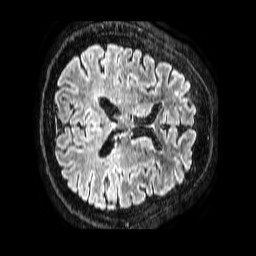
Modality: FLAIR
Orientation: axial
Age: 41
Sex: male
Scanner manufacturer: philips
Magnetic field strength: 1.5 T
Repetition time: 4.8 s
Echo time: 0.3 s